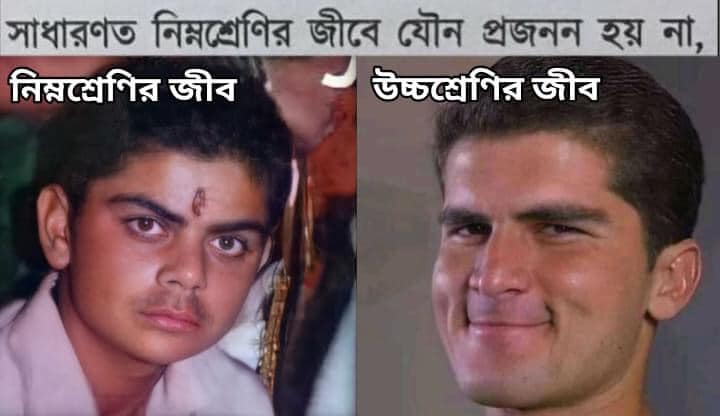
Caption: সাধারণত নিম্মশ্রেণির জীবে যৌন প্রজনন হয় না     নিম্মশ্রেণির জীব     উচ্চশ্রেণির জীব
Label: hate